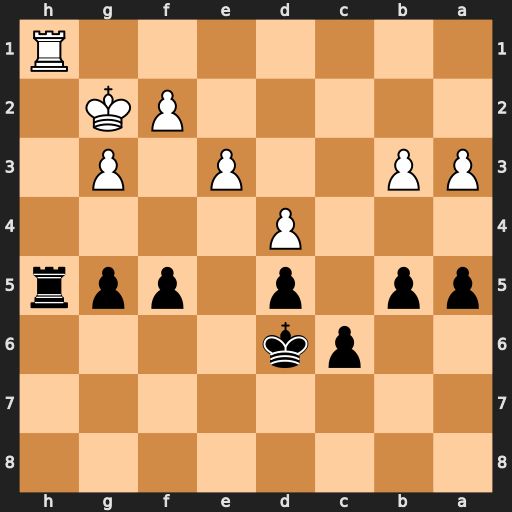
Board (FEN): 8/8/2pk4/pp1p1ppr/3P4/PP2P1P1/5PK1/7R
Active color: b
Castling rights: -
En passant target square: -
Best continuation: Rxh1 Kxh1 c5 dxc5+ Kxc5